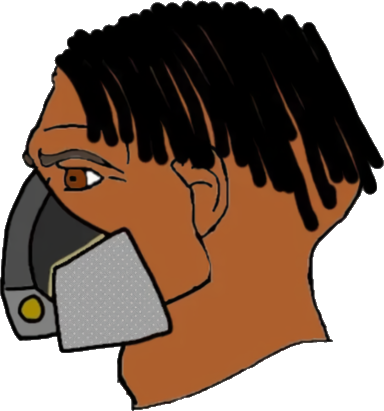
Label: 4_Yes_Chad